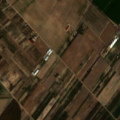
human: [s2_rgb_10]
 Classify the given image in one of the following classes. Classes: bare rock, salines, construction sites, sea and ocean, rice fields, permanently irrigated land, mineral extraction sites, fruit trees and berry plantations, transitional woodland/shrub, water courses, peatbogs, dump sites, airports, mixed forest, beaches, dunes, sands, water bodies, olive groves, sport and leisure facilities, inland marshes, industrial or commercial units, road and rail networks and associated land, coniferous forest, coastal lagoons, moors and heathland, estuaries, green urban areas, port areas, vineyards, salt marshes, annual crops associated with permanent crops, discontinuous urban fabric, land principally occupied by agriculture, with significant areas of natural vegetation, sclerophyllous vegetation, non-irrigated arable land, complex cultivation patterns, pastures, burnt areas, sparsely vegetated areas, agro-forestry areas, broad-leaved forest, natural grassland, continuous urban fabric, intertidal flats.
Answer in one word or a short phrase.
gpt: permanently irrigated land, vineyards